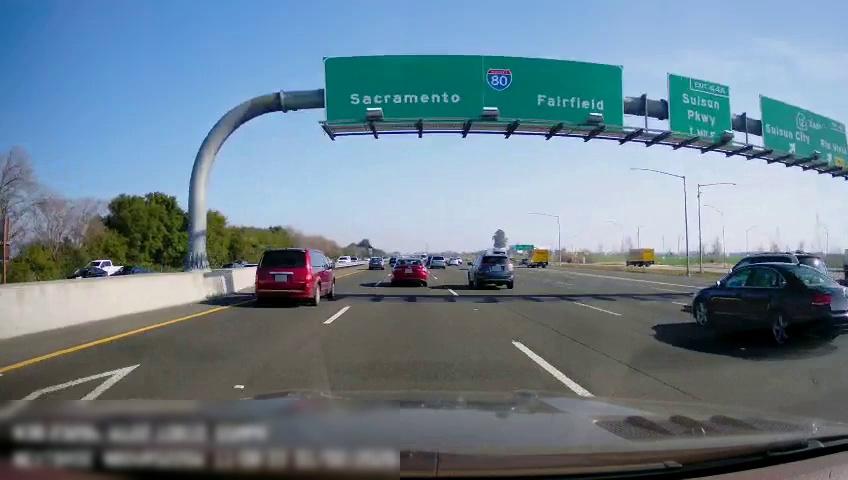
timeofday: Day
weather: Sunny
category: Drivable Space
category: Drivable Space
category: Vehicles | Truck
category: Vehicles | Van
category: Vehicles | Car
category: Vehicles | SUV
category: Vehicles | Van
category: Vehicles | Car
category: Vehicles | SUV
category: Vehicles | Car
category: Vehicles | Van
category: Vehicles | Van
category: Vehicles | Car
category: Vehicles | Truck
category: Vehicles | Truck
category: Vehicles | Car
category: Vehicles | Car
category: Vehicles | Car
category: Vehicles | Car
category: Vehicles | SUV
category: Lanes | Alternate Lane
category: Lanes | Current Lane
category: Lanes | Current Lane
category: Lanes | Alternate Lane
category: Lanes | Alternate Lane
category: Lanes | Alternate Lane
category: Lanes | Alternate Lane
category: Traffic | Signs
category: Traffic | Signs
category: Traffic | Signs
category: Traffic | Signs
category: Traffic | Signs
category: Traffic | Signs